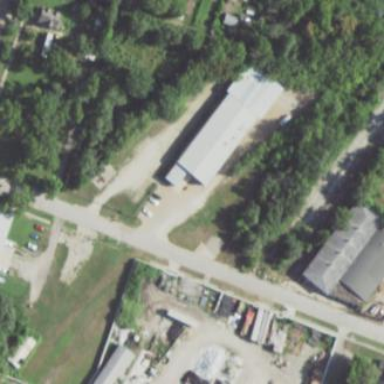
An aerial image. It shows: Warehouse.